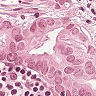
Metastatic tissue present: yes